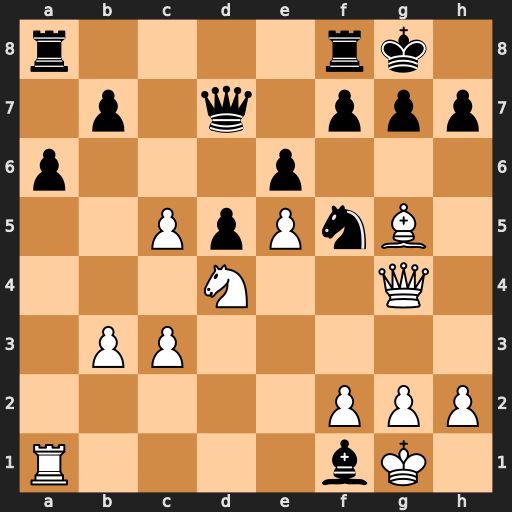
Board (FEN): r4rk1/1p1q1ppp/p3p3/2PpPnB1/3N2Q1/1PP5/5PPP/R4bK1
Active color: w
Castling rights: -
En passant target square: -
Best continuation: Bf6 Be2 f3 Bxf3 gxf3